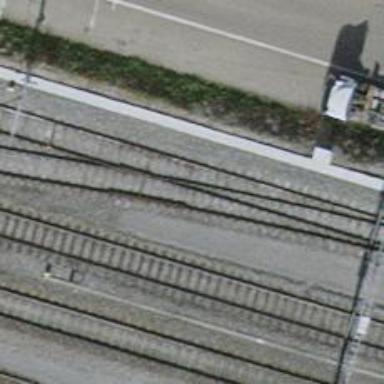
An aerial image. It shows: Single-track electrified railway siding with contact line for service.